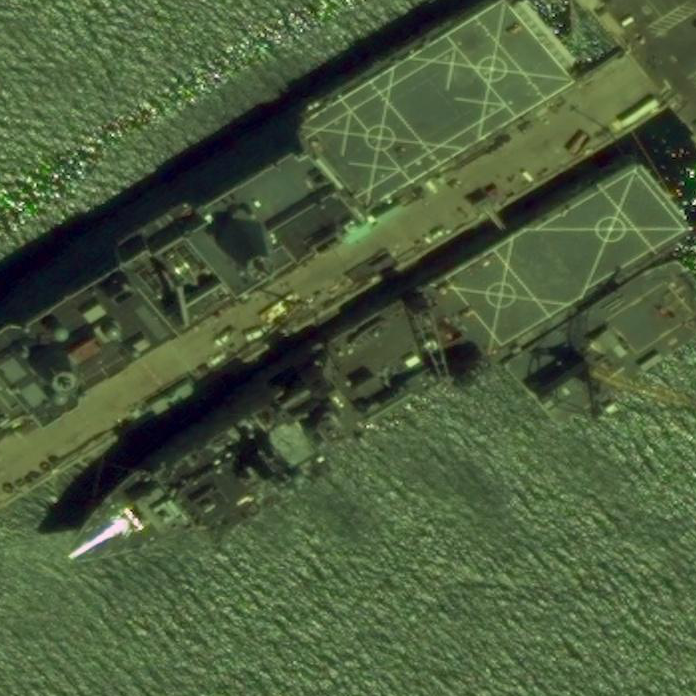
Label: combat